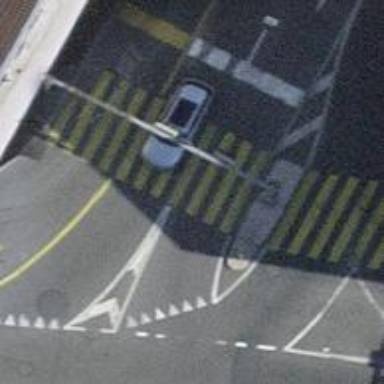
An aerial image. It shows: Primary highway with asphalt surface. It has trolley wires installed.